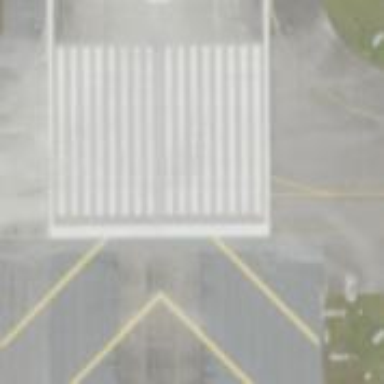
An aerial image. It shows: Image of taxiway at airport.